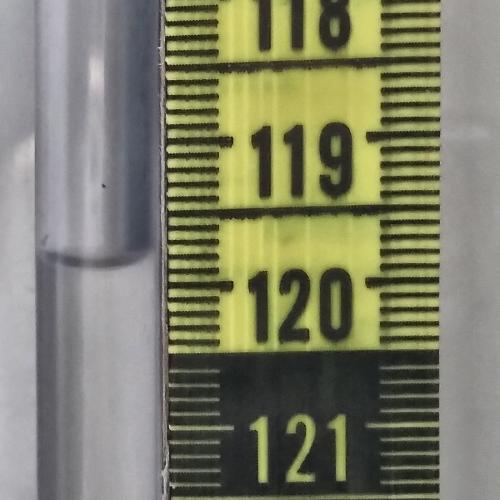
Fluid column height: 119.8 cm